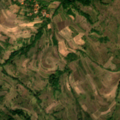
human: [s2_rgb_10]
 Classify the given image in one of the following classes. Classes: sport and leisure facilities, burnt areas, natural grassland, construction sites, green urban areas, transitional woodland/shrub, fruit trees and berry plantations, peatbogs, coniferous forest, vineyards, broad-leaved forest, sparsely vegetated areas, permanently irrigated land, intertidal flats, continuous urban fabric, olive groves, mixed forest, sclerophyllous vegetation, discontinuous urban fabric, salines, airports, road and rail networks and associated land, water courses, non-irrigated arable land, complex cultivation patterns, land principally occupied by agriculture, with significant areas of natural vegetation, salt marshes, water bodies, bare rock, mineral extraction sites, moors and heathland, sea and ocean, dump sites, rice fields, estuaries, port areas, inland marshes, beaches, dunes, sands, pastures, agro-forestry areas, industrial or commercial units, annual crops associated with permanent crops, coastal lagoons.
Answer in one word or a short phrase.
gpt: complex cultivation patterns, land principally occupied by agriculture, with significant areas of natural vegetation, natural grassland